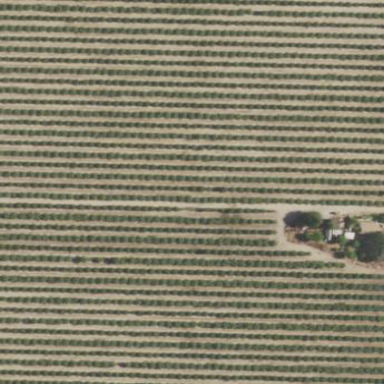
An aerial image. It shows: Vineyard with grape crops.